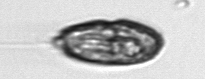
Label: Katodinium_or_Torodinium